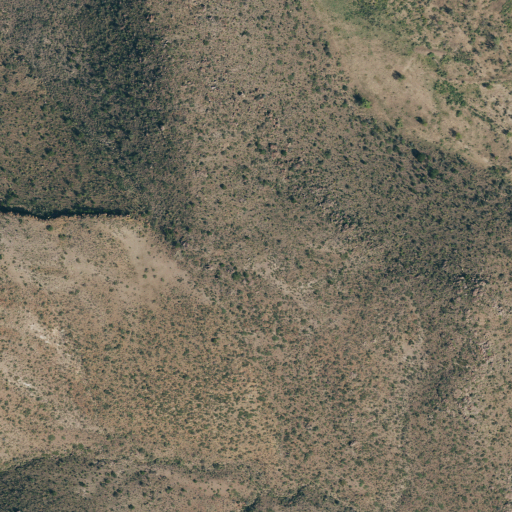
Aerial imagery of mountain in Texas named Music Mountain containing shrub and evergreen forest